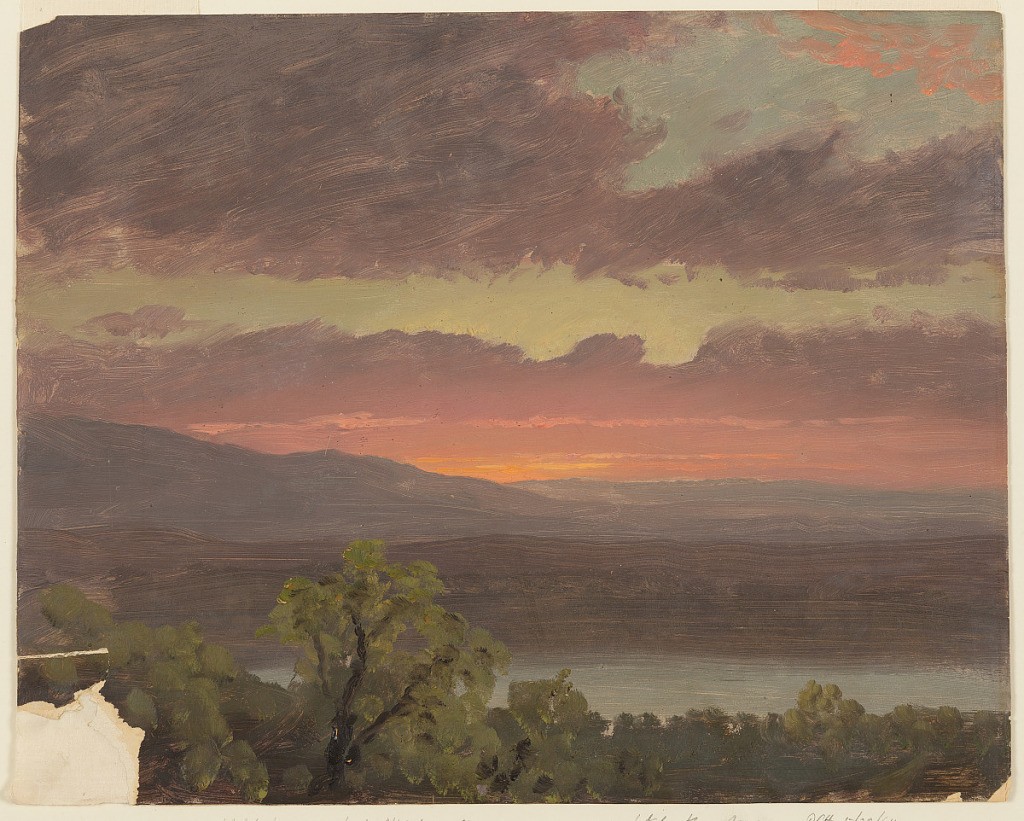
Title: Sunset over the Hudson Valley, Hudson, New York
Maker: Frederic Edwin Church, American, 1826–1900
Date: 1870-1880
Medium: Brush and oil, graphite on paperboard
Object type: Drawing
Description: Landscape sketch showing view of vibrant summer sunset over the Hudson Valley, as viewed from a point near the artist's property in Hudson, New York. Treetops and wooded terrain extend across the immediate foreground, backdropped by the Hudson River flowing across the middle distance. Its heavily wooded opposite bank is visible just beyond it. In the background, the light of the setting sun illuminates a cloudbank in a fiery red-orange spectacle that fades to purple in clouds above. The sky behind is rendered in a gradient from yellow-green to deep aquamarine. The Catskill Mountains form a rolling horizon, which descends at right to a rolling landscape.